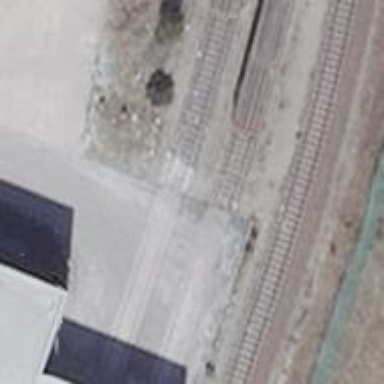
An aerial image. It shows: Railway yard.